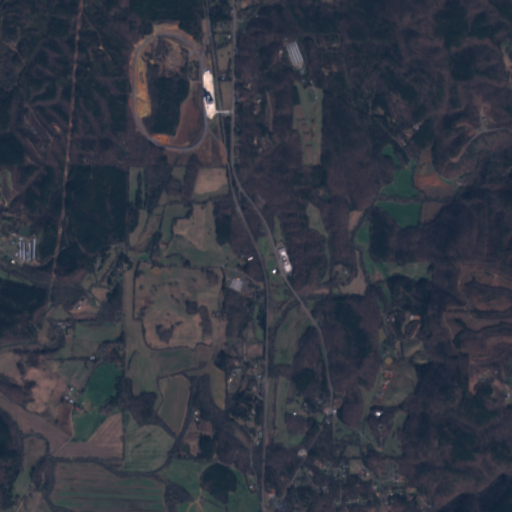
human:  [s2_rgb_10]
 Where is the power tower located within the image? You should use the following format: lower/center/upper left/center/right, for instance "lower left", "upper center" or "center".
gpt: The power tower is located in the left of the image.
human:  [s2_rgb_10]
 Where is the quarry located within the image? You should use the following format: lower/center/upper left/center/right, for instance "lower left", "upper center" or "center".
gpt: There is no quarry in the image.